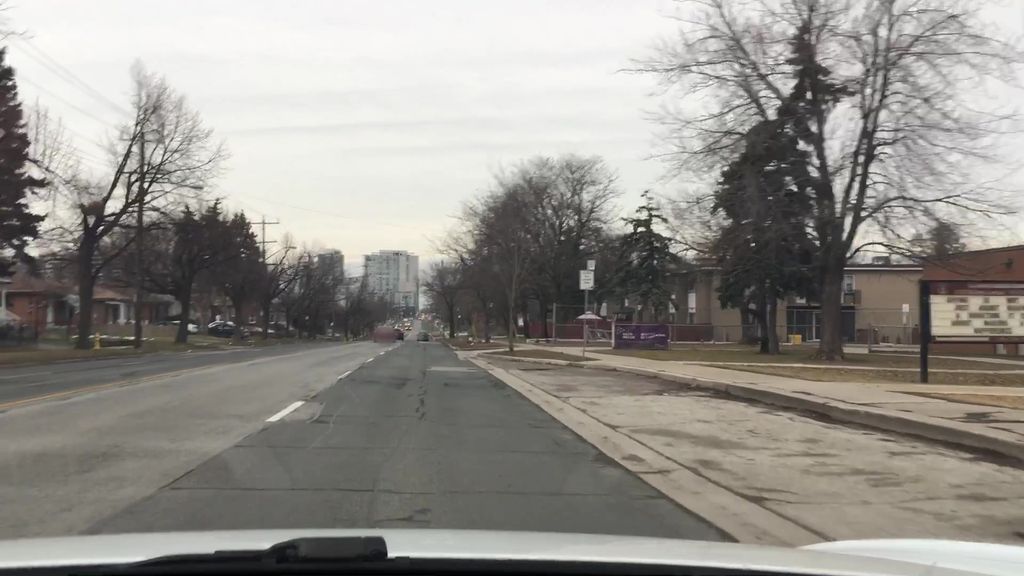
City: toronto